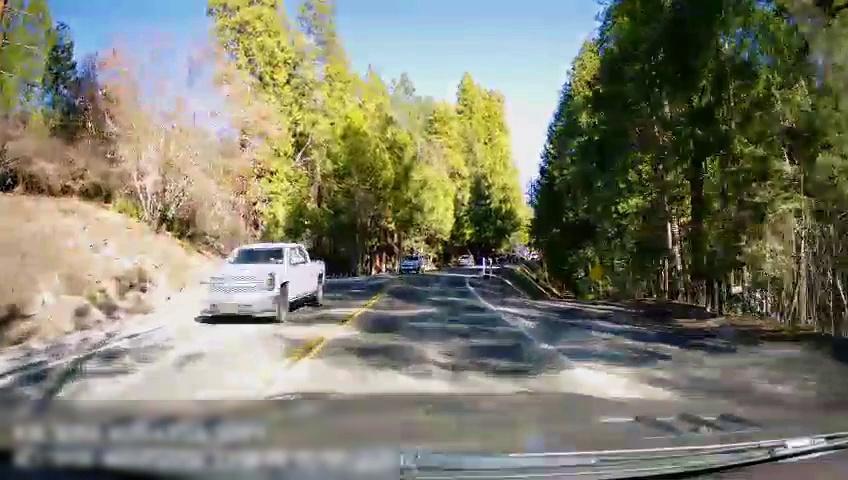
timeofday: Day
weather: Sunny
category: Drivable Space
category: Vehicles | Truck
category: Vehicles | SUV
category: Lanes | Alternate Lane
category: Lanes | Opposite Lane
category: Lanes | Current Lane
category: Lanes | Opposite Lane